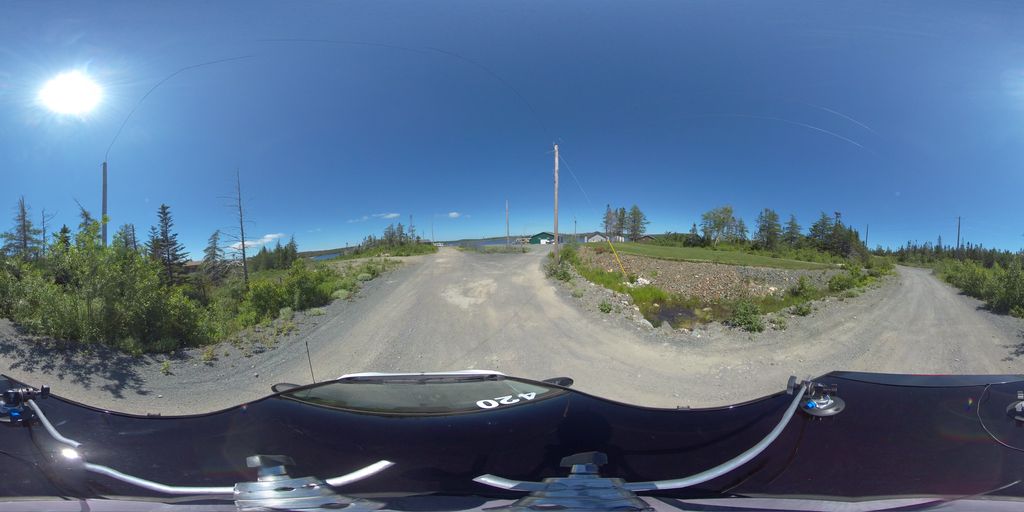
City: st_johns